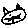
Label: cat